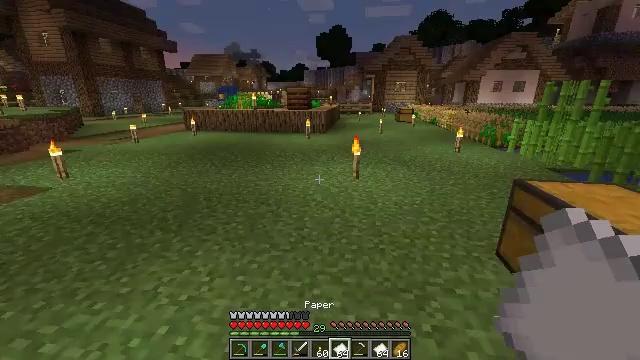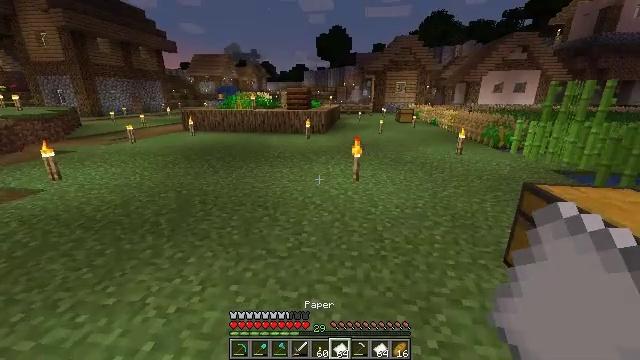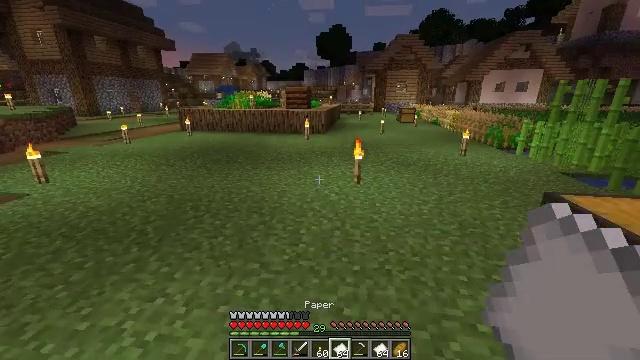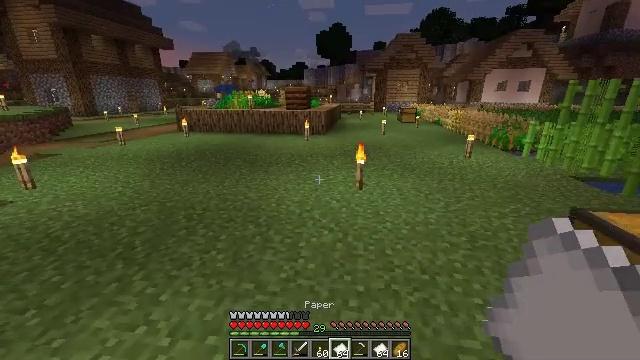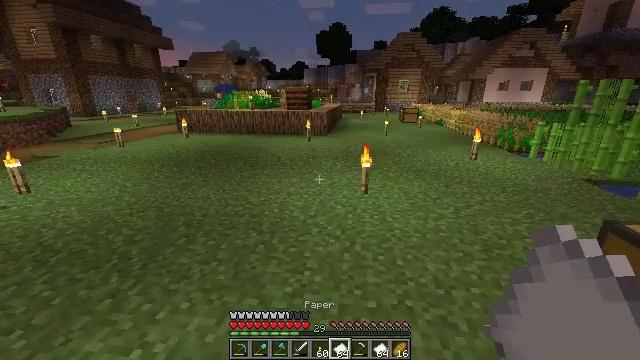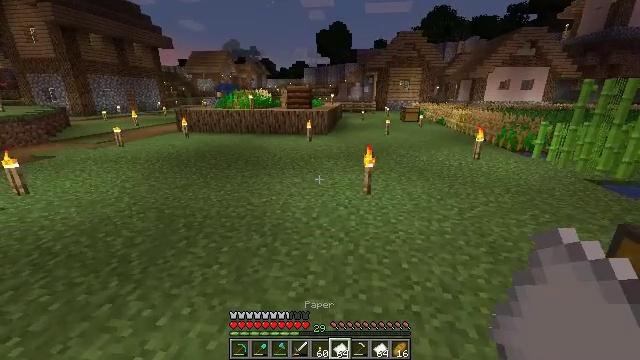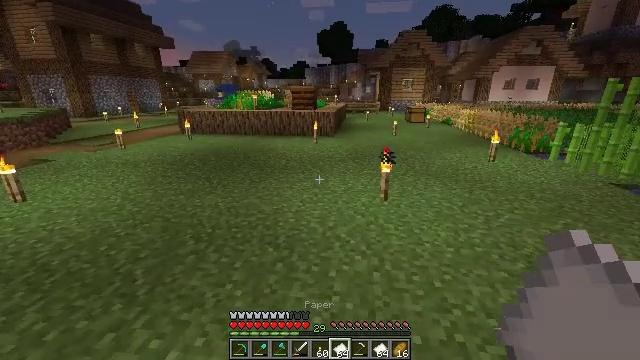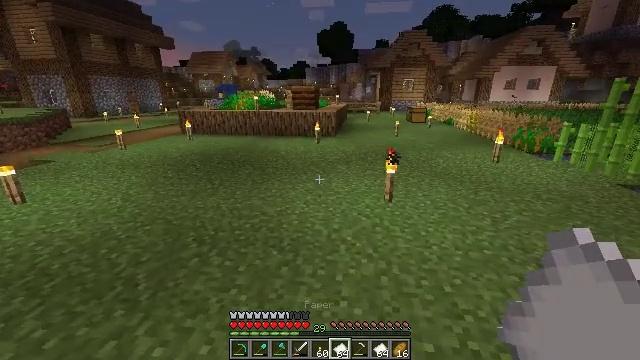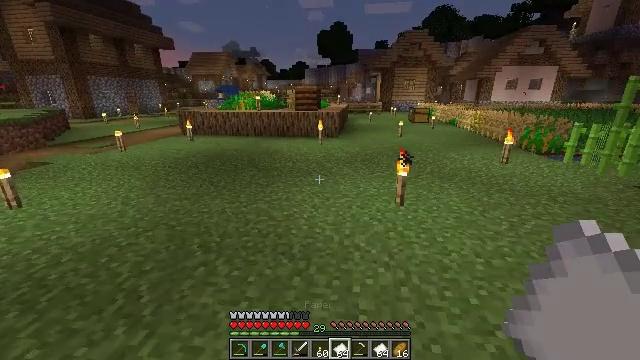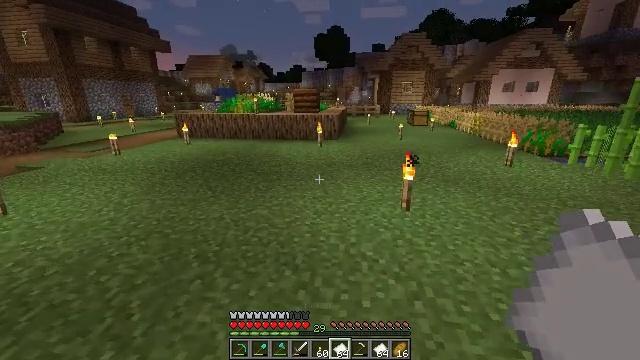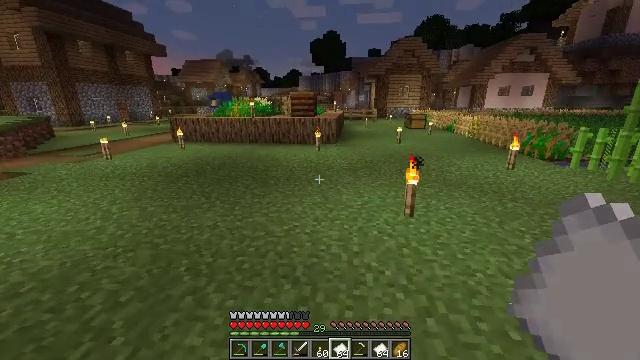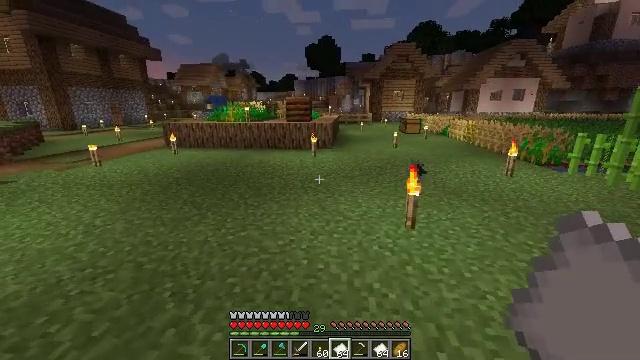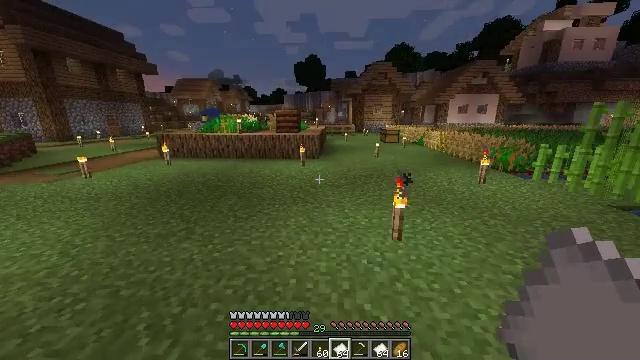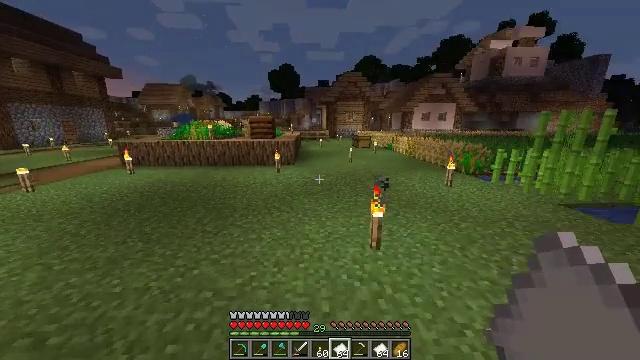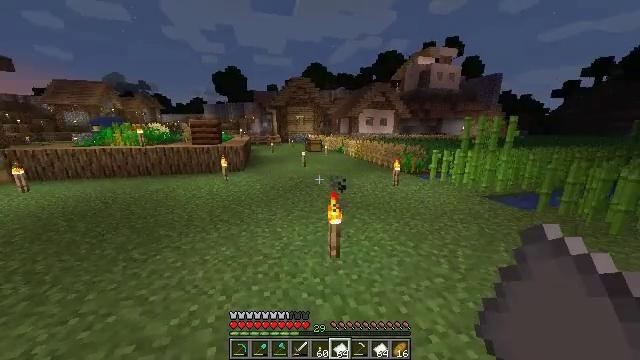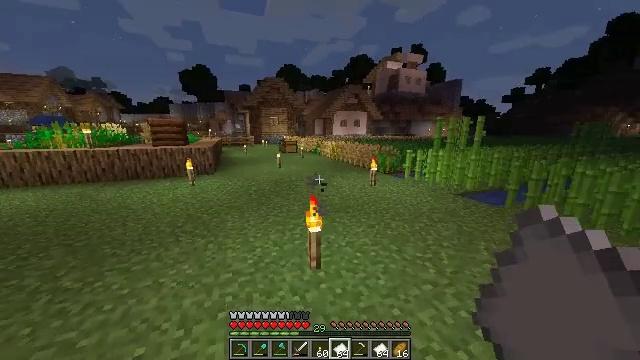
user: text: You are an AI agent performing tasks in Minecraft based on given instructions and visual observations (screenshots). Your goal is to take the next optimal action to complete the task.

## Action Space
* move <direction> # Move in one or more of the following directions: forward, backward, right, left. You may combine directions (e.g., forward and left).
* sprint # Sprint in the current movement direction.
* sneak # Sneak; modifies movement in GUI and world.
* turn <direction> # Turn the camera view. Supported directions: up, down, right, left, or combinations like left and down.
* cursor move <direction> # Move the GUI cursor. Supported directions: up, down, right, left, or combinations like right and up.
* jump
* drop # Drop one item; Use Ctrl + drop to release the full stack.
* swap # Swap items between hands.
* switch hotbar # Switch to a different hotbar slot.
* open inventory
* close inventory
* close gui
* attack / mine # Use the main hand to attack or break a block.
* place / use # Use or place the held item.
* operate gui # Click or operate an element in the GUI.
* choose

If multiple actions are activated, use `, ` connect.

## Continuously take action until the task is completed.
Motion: motion action
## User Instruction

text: Heat cobblestone in the furnace to get stone.
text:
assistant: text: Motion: move forward
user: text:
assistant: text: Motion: move forward
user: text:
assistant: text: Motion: move forward
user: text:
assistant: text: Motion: move forward and move left
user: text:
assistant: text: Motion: move forward and move left
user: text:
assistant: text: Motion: move forward and move left
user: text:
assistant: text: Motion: move forward and move left
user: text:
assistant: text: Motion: move forward
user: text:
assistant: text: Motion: move forward
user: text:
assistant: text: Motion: move forward, sprint
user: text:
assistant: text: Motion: move forward, sprint, turn right
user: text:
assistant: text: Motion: move forward, sprint, turn right and up
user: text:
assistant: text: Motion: move forward, sprint, turn right
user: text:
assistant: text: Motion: move forward, sprint, turn right
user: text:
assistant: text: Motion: move forward, sprint, turn right
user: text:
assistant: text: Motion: move forward, sprint
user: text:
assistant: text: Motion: move forward, sprint
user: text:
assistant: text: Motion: move forward, sprint
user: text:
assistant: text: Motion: move forward, sprint
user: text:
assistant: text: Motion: move forward, sprint
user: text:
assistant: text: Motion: move forward, sprint
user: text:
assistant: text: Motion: move forward, sprint, turn left, jump
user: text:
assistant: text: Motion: move forward, sprint, turn left, jump
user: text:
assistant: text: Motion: move forward, sprint, turn left, jump
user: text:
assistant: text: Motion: move forward, sprint, turn left, jump
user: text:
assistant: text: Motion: move forward, sprint, jump
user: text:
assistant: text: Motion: move forward, sprint, turn left
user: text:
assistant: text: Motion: move forward, sprint
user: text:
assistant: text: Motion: move forward, sprint
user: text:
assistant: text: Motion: move forward, sprint